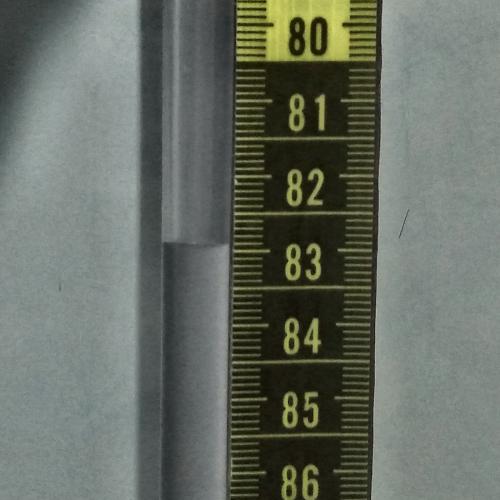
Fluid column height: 82.9 cm